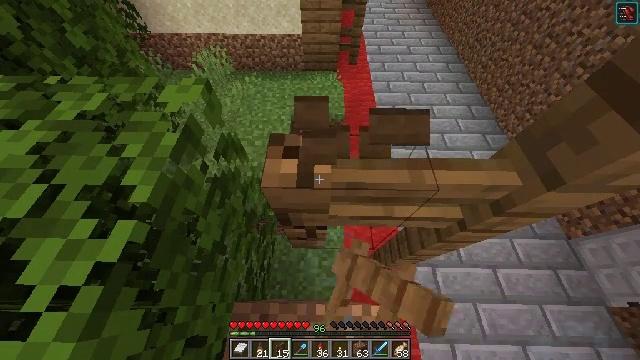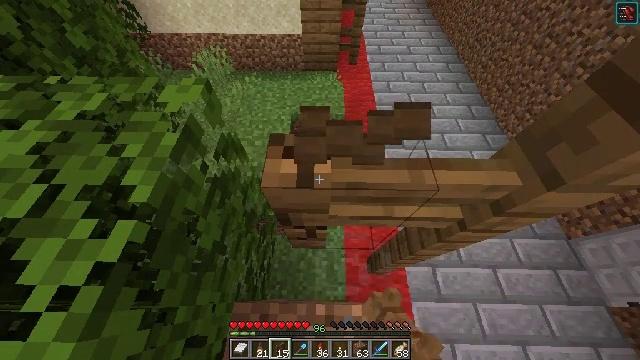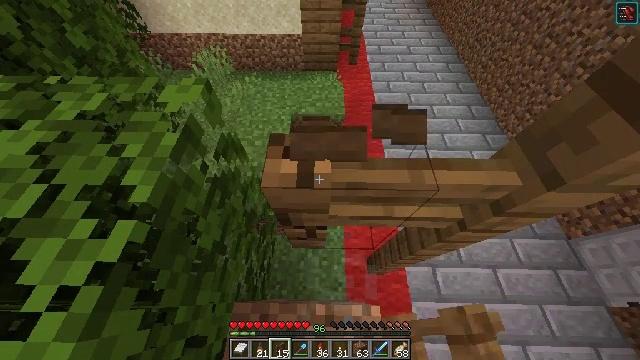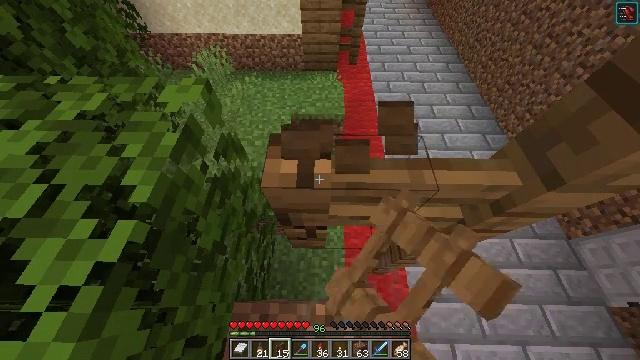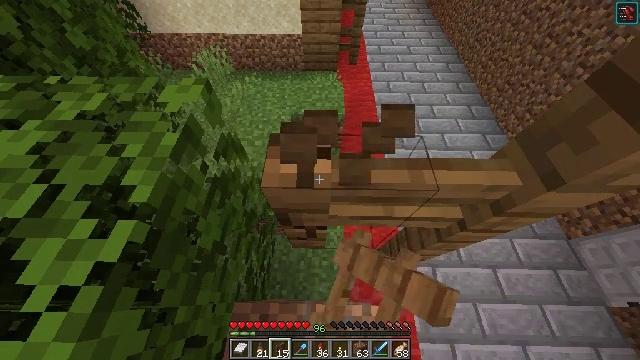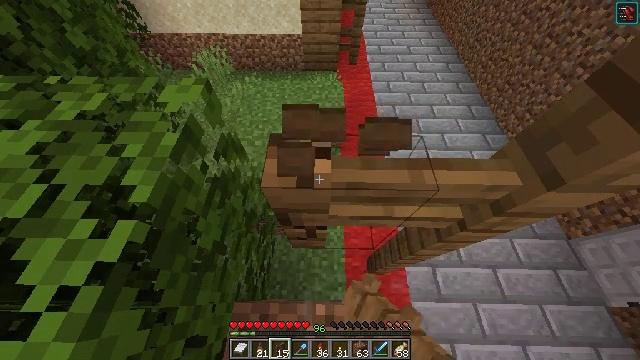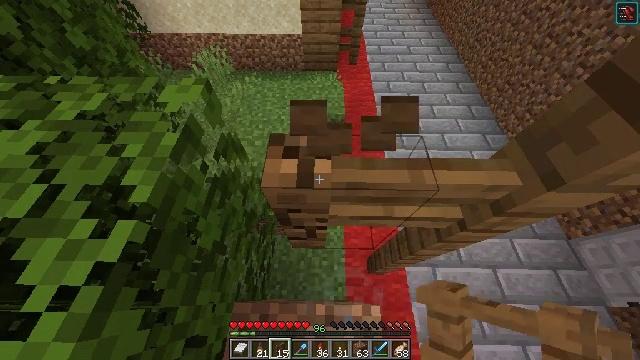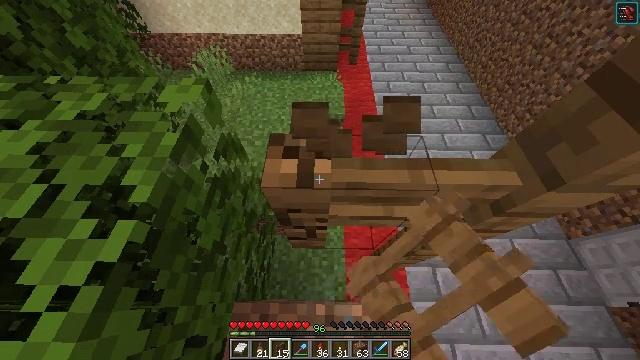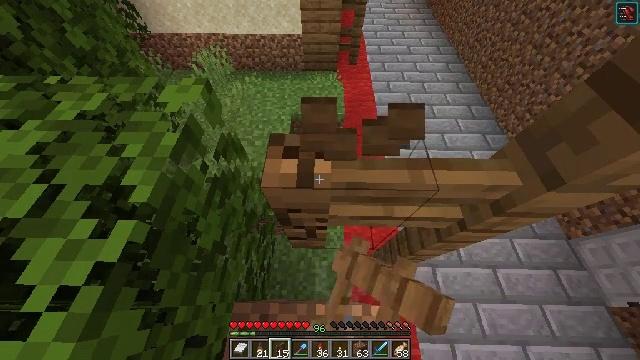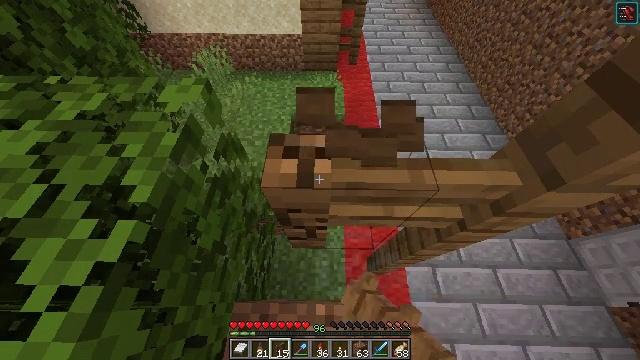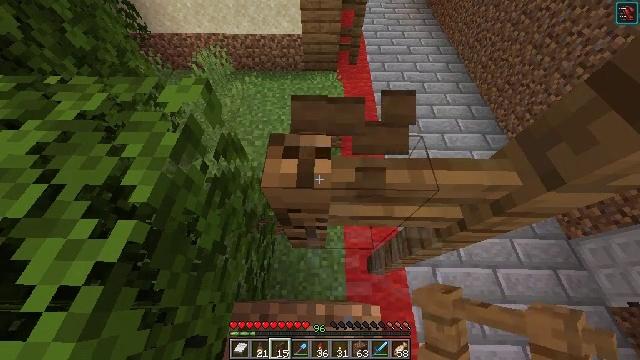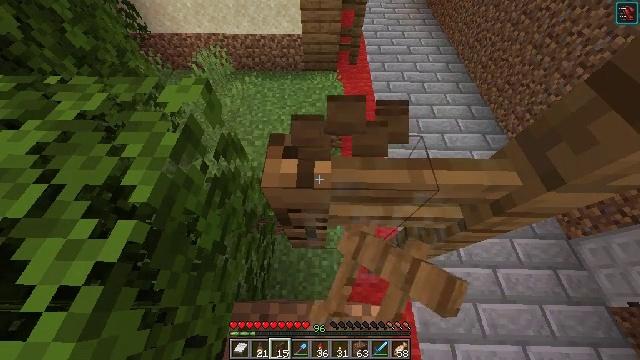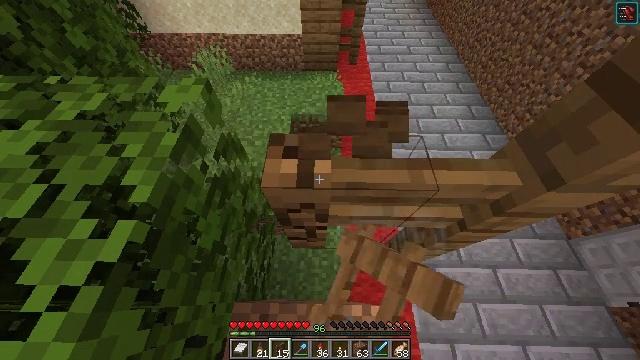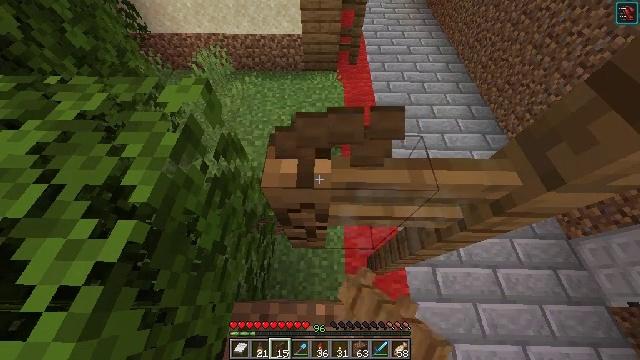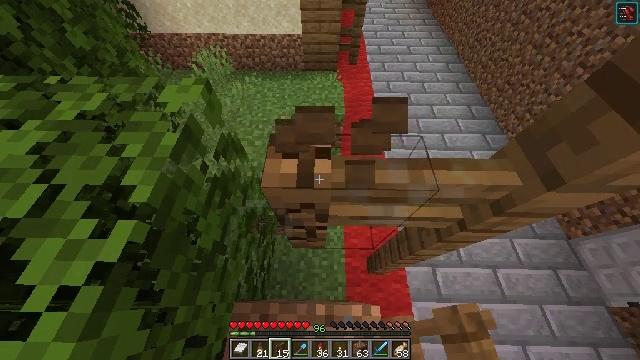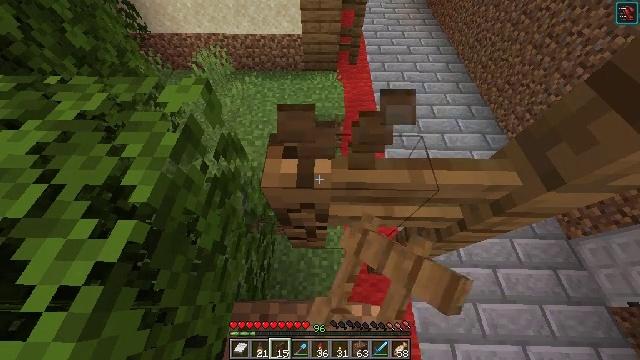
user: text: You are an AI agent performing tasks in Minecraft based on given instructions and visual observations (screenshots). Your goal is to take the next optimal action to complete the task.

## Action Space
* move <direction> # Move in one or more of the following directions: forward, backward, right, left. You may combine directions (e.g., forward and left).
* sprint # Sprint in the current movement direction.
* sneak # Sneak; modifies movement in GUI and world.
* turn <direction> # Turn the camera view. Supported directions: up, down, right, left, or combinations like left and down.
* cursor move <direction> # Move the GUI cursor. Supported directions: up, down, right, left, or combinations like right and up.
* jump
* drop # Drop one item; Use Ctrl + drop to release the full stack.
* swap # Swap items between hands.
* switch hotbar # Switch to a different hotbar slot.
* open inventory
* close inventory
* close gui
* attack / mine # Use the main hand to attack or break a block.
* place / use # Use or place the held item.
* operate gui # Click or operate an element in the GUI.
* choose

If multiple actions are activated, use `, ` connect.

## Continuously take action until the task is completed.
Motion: motion action
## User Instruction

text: Mine the spruce fence.
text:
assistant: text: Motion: attack / mine
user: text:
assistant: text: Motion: attack / mine
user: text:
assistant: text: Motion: attack / mine
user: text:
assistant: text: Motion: attack / mine
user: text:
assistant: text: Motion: attack / mine
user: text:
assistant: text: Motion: attack / mine
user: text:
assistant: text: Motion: attack / mine
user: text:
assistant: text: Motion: attack / mine
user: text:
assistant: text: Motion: attack / mine
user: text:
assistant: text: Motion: attack / mine
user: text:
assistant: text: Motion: attack / mine
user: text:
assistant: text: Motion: attack / mine
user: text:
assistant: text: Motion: attack / mine
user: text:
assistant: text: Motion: attack / mine
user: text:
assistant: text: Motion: attack / mine
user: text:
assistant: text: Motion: attack / mine
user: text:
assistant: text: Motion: attack / mine
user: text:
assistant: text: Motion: attack / mine
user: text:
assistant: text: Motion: attack / mine
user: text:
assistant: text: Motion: attack / mine
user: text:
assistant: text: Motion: attack / mine
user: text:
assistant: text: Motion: attack / mine
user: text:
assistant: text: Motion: attack / mine
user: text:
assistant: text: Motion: attack / mine
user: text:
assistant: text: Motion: attack / mine
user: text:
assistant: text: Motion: attack / mine
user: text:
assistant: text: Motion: attack / mine
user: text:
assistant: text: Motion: attack / mine
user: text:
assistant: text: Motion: attack / mine
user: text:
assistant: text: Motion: attack / mine